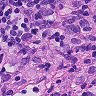
Metastatic tissue present: yes